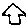
Label: house